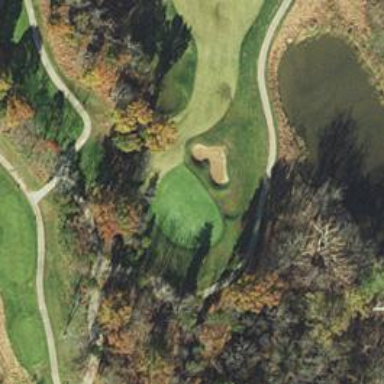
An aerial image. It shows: View of golf hole.